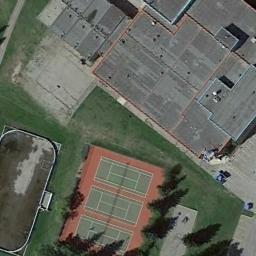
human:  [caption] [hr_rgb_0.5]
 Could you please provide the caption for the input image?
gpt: There are two blue and green tennis courts in the lower left corner .

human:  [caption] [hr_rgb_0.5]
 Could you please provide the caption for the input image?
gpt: Numerous trees are near the tennis court .

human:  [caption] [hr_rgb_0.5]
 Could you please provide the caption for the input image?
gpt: The tennis court is on the grass next to some buildings .

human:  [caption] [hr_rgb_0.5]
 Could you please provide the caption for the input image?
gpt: The tennis court is on the lawn next to a large building .

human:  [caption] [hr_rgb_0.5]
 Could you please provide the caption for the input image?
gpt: There are some buildings and a green meadow beside the tennis courts .